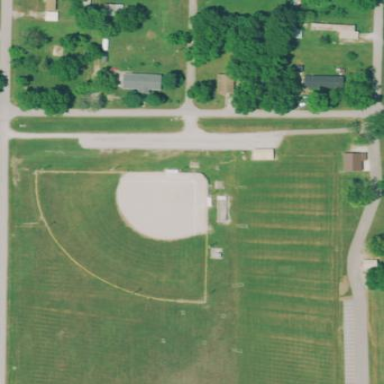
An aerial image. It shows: Baseball pitch for leisure land.